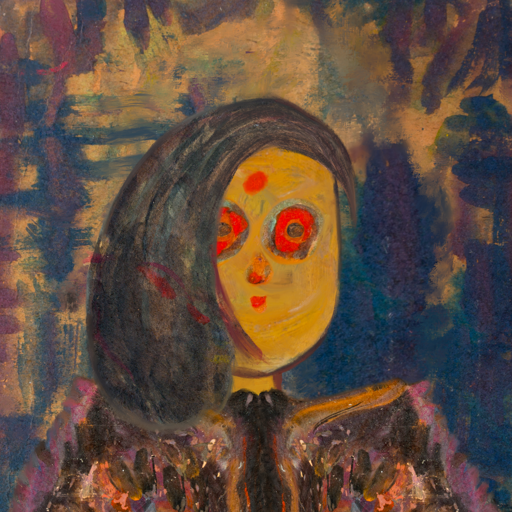
Background: InTheSun, Head And Neck Front: After_Raid, Face Front: Sisters, Bust: Gypsy_Queen, Hair Front: Gypsy_Mother, Head Accessory: Blank, Second Necklace: Blank, Necklace: Blank, Baby: Blank